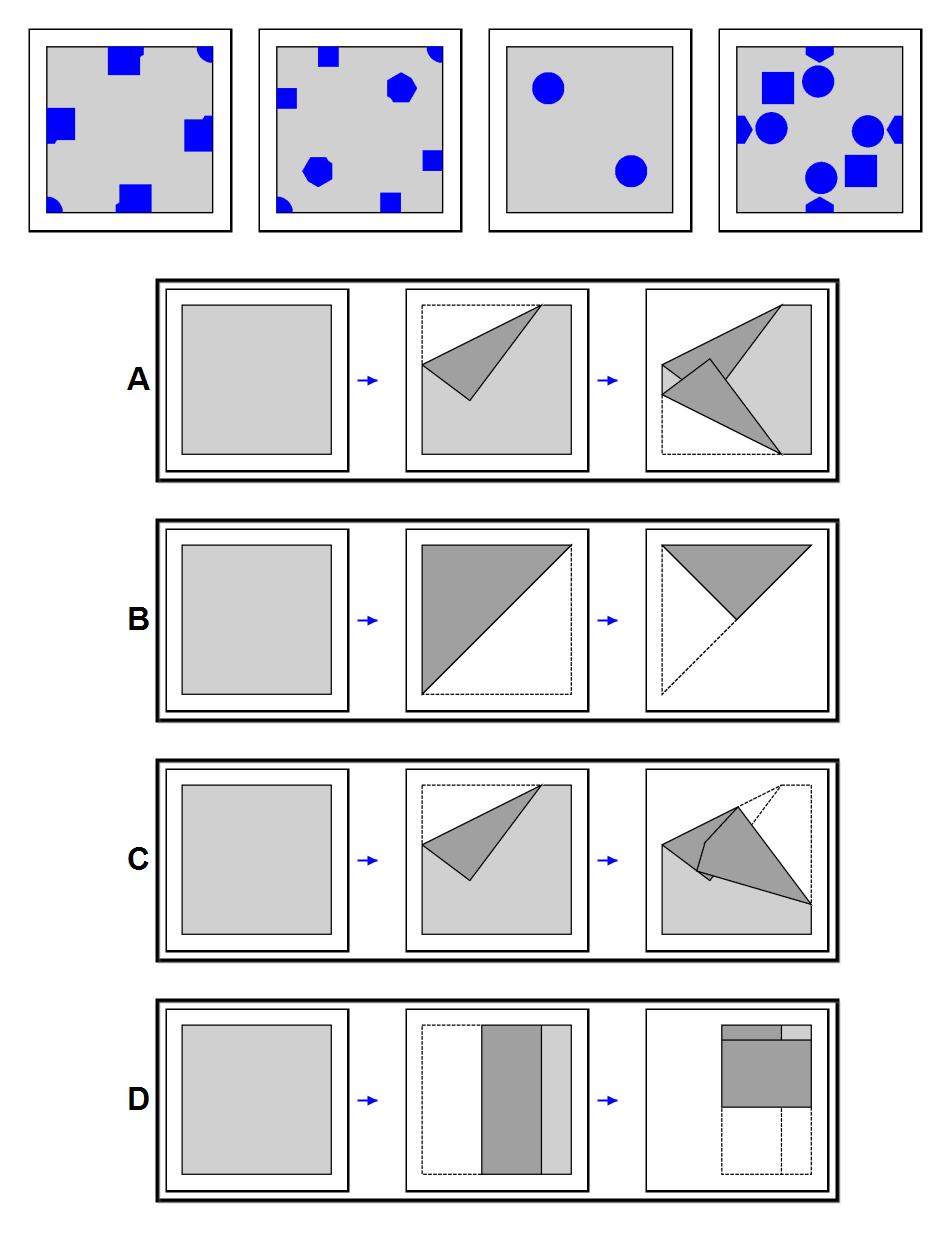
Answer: B